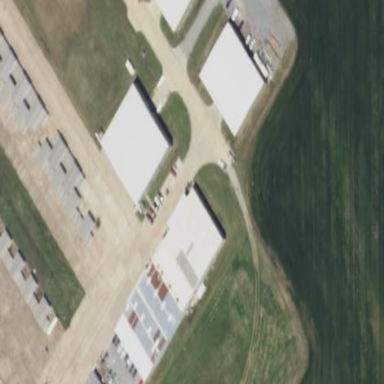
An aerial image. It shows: Hangar building located at airport.